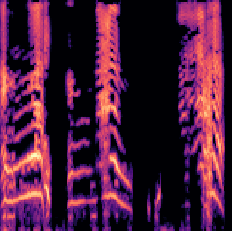
Sound class: Baby cry